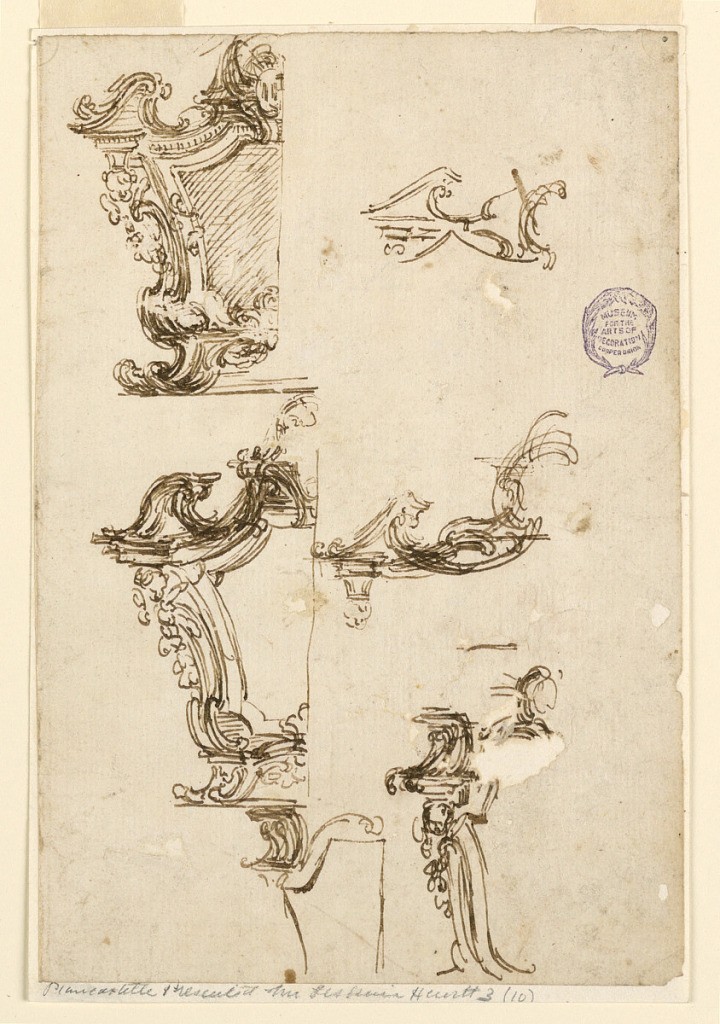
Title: Sketched for a Reliquary
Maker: Filippo Passarini, 1636–1698
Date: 1698
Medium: Pen and ink on paper
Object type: Drawing
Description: At left two partial reliquaries with scrolling feet. At right, details for the frame.